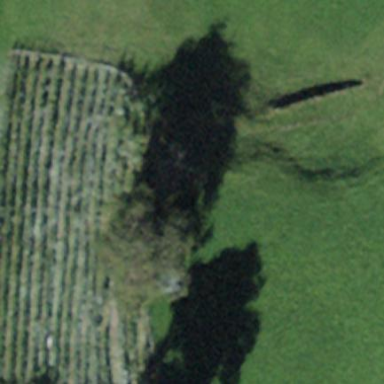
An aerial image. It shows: Vineyard where grapes are grown.